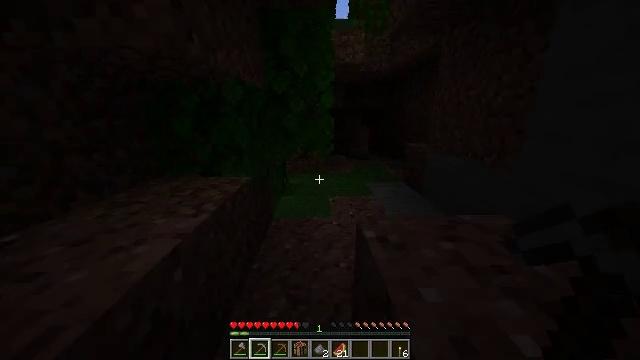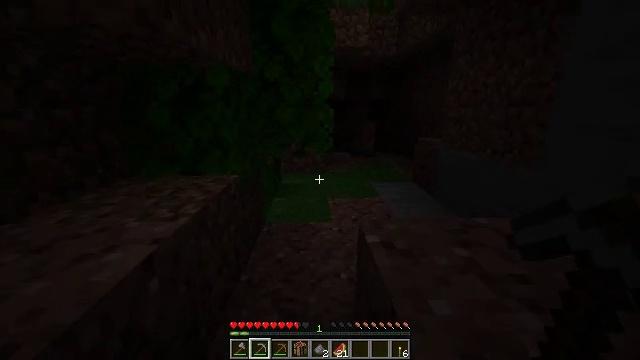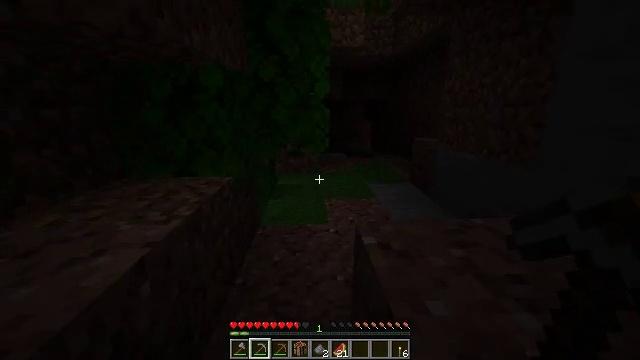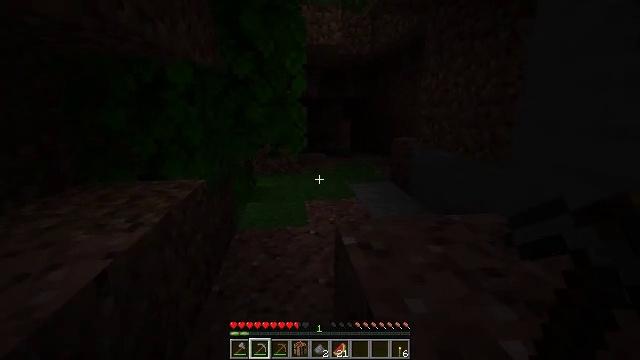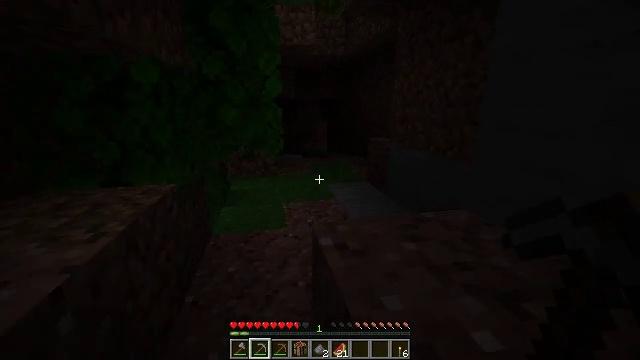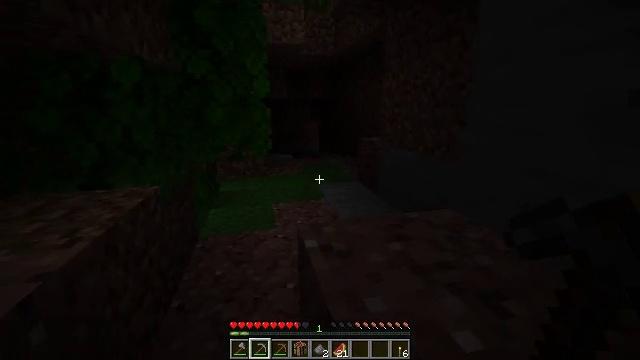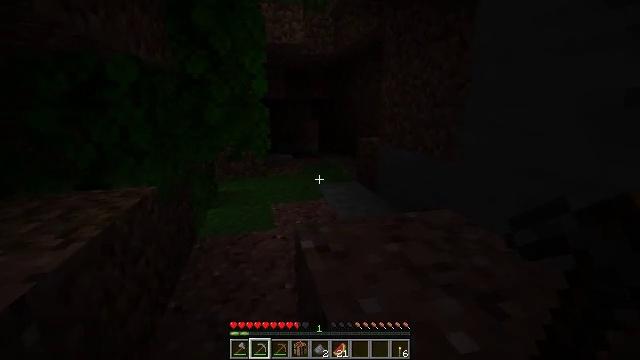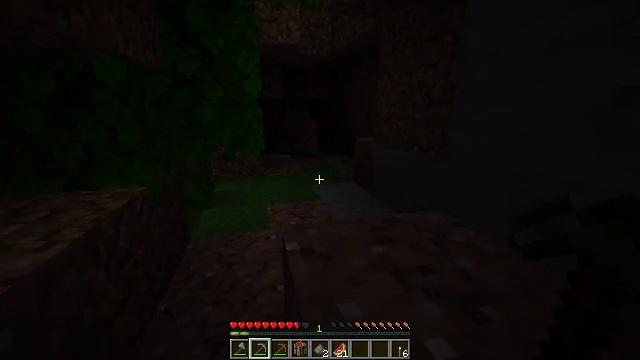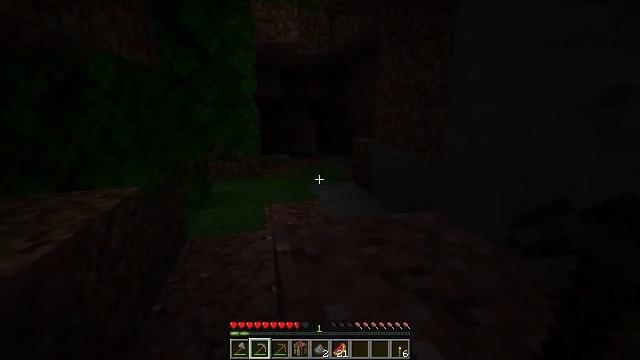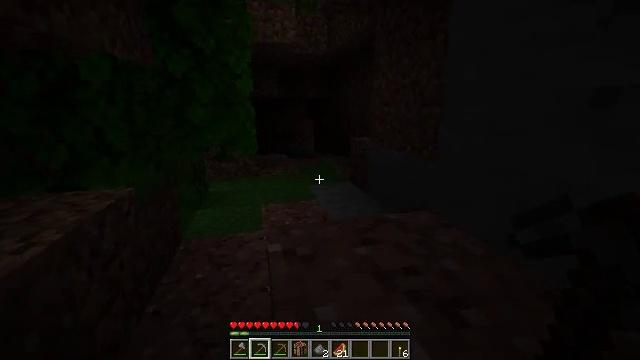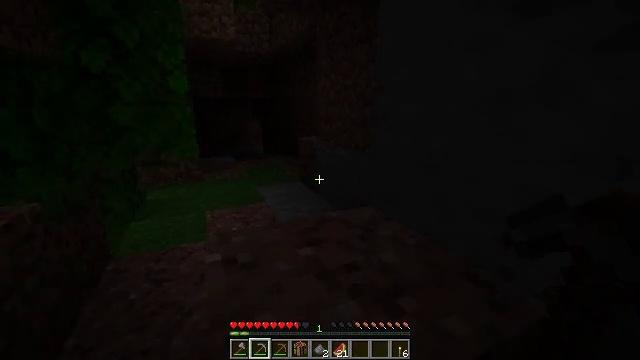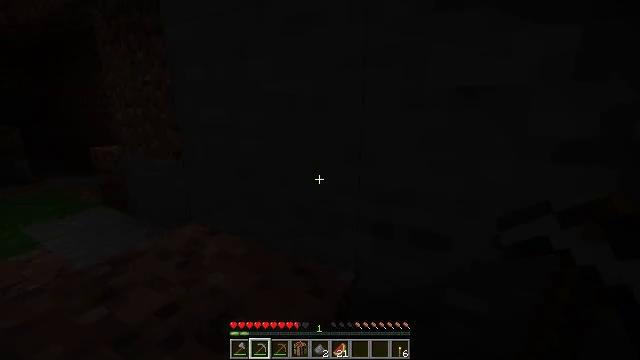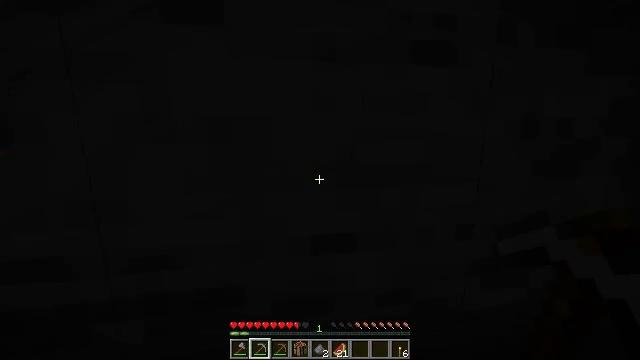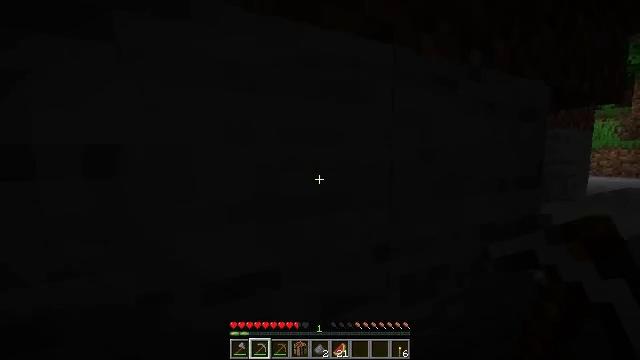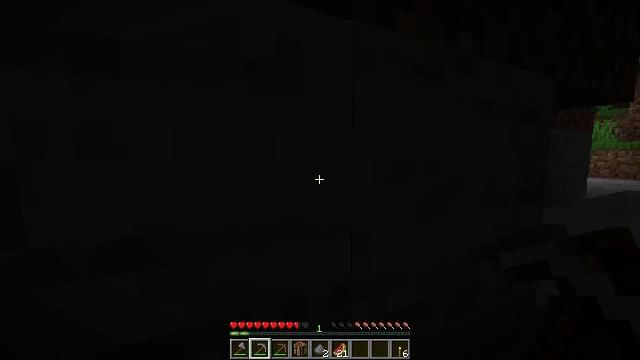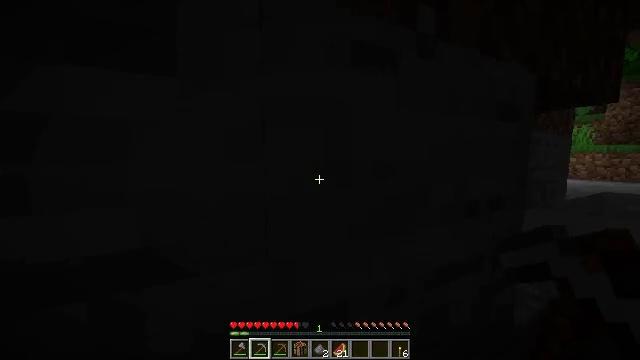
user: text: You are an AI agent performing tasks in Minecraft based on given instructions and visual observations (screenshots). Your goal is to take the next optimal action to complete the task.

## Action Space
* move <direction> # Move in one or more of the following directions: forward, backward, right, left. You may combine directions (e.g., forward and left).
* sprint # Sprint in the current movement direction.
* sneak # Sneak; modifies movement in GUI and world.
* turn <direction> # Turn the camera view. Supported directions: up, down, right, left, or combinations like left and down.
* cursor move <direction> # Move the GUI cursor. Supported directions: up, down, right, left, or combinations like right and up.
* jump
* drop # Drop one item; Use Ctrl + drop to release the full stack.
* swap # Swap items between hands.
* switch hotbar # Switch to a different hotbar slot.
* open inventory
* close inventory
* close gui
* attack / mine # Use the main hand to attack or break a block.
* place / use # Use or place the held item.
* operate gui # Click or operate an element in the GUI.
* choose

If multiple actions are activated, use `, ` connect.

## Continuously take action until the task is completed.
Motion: motion action
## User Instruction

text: Break the grass block.
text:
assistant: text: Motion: move forward, sprint
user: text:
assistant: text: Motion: move forward, sprint
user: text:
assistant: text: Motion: move forward, sprint, turn right
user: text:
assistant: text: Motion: move forward, sprint, turn right
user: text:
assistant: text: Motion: move forward, sprint, turn right
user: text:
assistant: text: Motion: move forward, sprint
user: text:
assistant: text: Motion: move forward, sprint
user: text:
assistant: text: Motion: move forward, sprint
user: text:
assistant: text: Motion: move forward, sprint
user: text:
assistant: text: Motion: move forward, sprint, turn right
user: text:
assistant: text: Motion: move forward and move right, turn right
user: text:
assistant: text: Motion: move forward and move right, turn right and up
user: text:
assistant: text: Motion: move forward and move right, sprint, turn right and up
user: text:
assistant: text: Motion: move forward and move right, sprint
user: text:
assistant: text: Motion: move forward and move right, sprint
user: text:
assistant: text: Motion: move forward and move right, sprint
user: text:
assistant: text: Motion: move forward and move right, sprint, turn right
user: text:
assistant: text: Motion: move forward and move right, sprint, turn right
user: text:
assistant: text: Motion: move forward and move right, sprint, turn right
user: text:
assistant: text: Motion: move forward and move right, sprint
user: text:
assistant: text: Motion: move forward and move right, sprint
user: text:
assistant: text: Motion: move forward and move right, sprint
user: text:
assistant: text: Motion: move forward and move right, sprint
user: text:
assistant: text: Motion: move forward, sprint, turn left
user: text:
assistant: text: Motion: move forward, sprint
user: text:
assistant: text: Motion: move forward, sprint, turn left
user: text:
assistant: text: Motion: move forward, sprint, turn left
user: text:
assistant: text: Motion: move forward, sprint, turn left
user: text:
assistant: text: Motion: move forward, sprint, turn left
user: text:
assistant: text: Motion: move forward, sprint, turn left